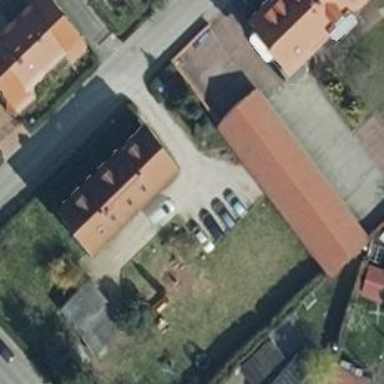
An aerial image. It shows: Simple and straightforward house.